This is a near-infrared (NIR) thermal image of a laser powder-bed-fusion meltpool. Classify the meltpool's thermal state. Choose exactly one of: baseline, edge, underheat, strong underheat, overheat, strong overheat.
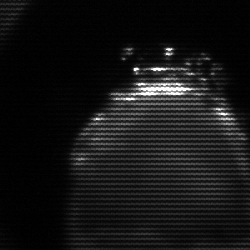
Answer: edge